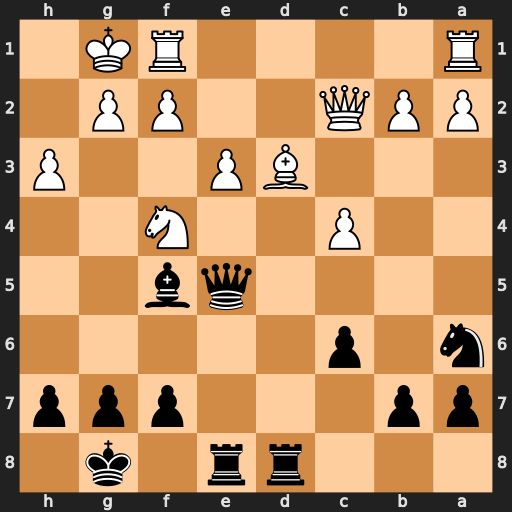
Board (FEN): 3rr1k1/pp3ppp/n1p5/4qb2/2P2N2/3BP2P/PPQ2PP1/R4RK1
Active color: b
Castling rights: -
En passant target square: -
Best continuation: Nb4 Bxf5 Nxc2